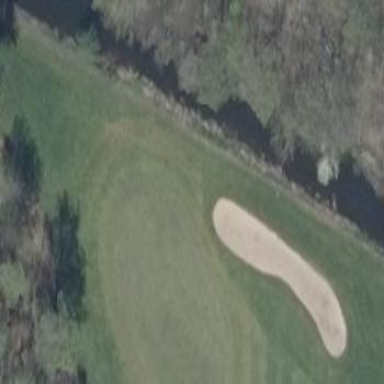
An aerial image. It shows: Golf green.